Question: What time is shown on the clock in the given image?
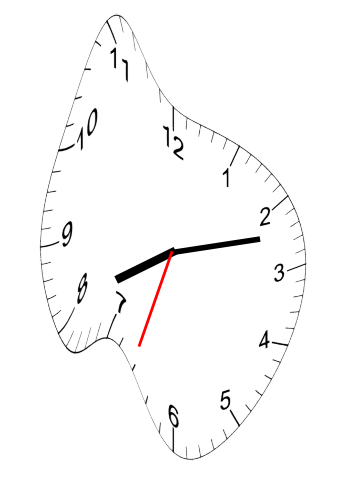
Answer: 08:12:33